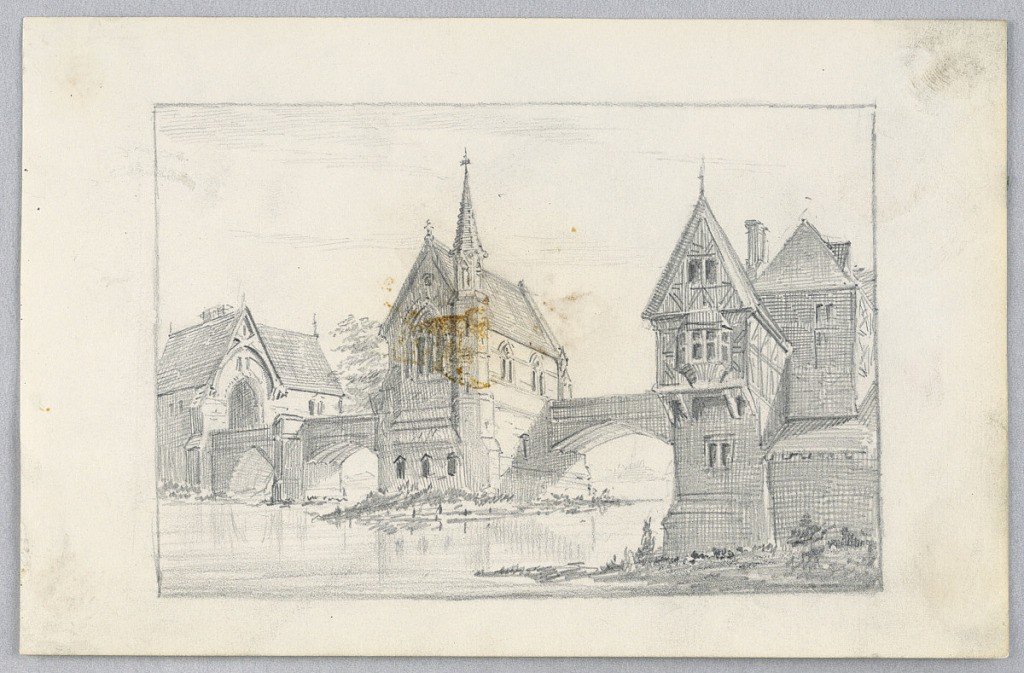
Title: In a German Town
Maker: Arnold William Brunner, American, 1857–1925
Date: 1877–80
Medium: Graphite on paper
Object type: Drawing
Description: Chapel in center of stream connected by arched bridges to buildings on either bank.